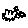
Label: cloud